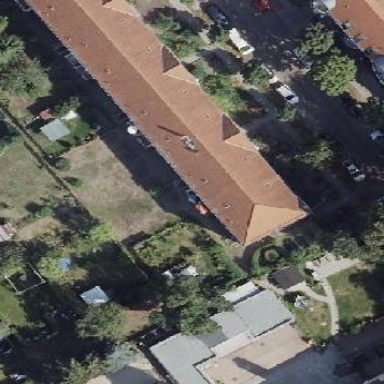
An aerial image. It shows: Cluster of apartments with hipped roofs covered in red roof tiles.